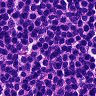
Metastatic tissue present: no